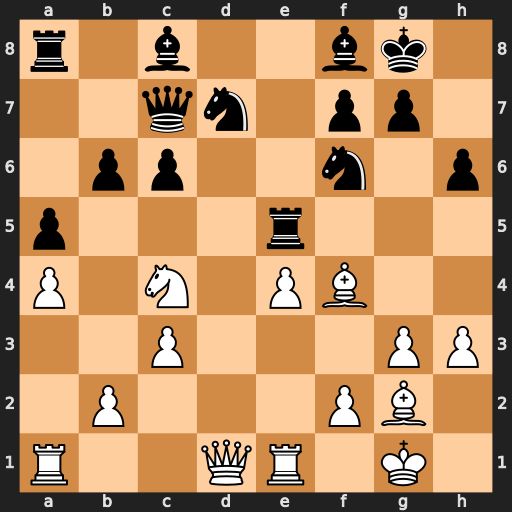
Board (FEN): r1b2bk1/2qn1pp1/1pp2n1p/p3r3/P1N1PB2/2P3PP/1P3PB1/R2QR1K1
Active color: w
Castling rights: -
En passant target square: -
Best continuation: Qd4 Ng4 hxg4